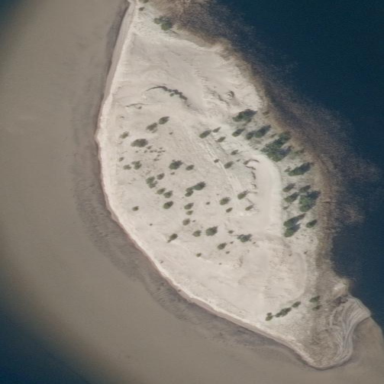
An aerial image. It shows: Islet.